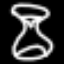
Label: hourglass